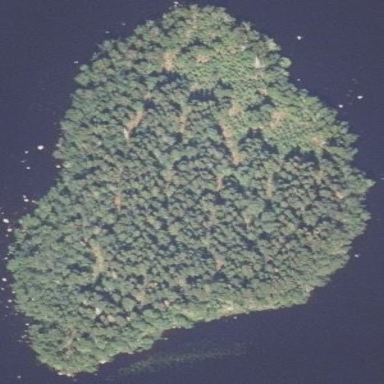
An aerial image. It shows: Islet covered with woodland.